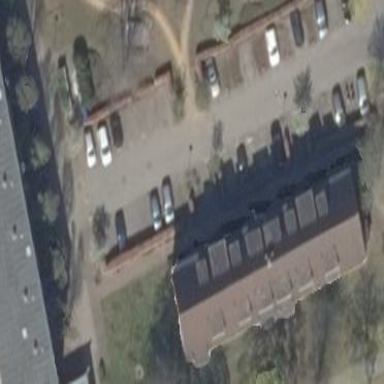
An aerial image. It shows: Gabled roof on building that houses apartments.